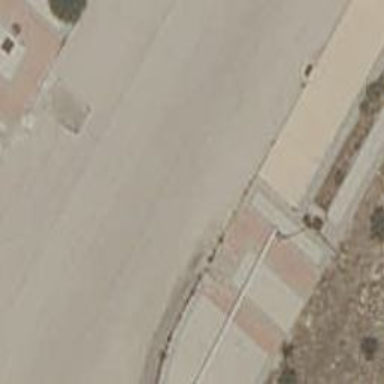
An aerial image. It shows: Uncontrolled zebra crossing on the road.